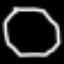
Label: octagon